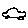
Label: car